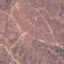
Land use / land cover class: HerbaceousVegetation